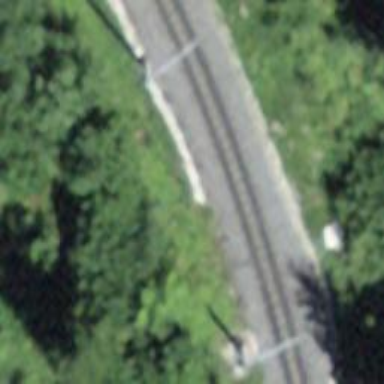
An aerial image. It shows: Narrow gauge railway with electrified contact lines.